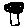
Label: tree